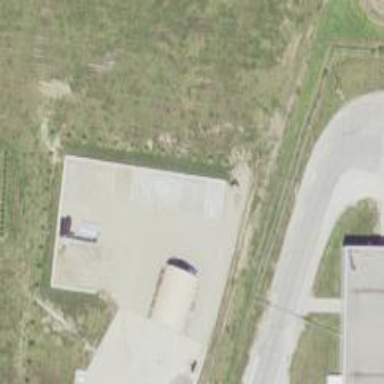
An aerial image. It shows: Bunker silo.